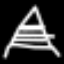
Label: The Eiffel Tower